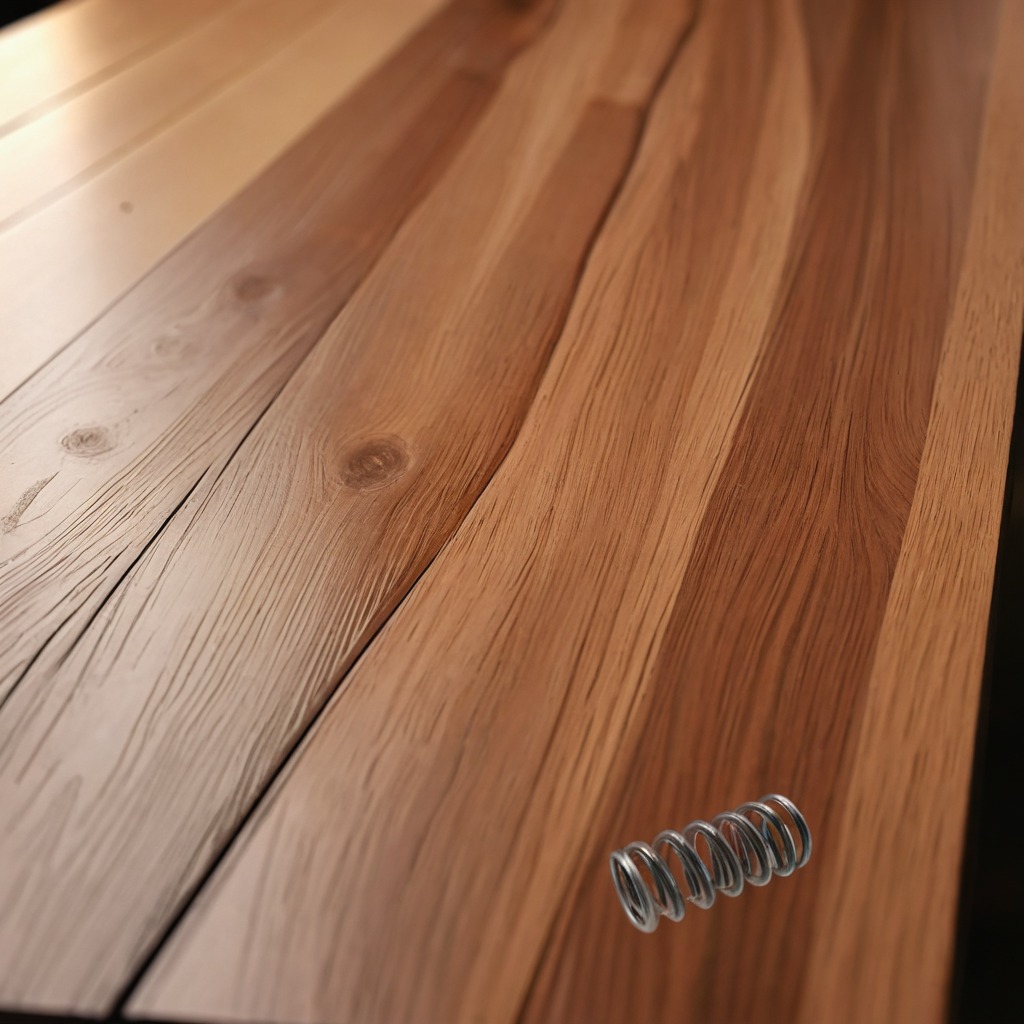
A coiled metal spring is lying on a wooden table.